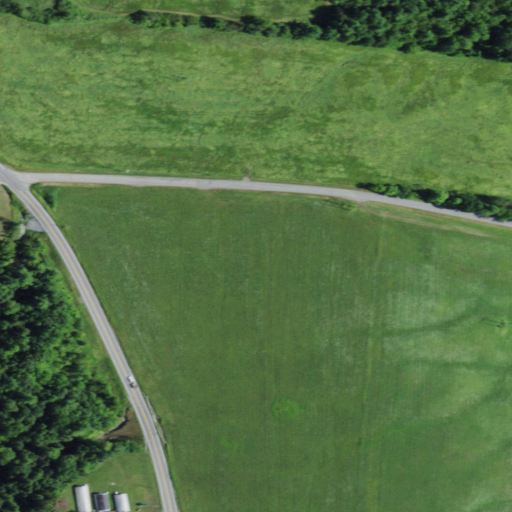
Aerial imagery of ridge(s) in New York named Indian Ridge containing pasture, low intensity development, deciduous forest, open development, evergreen forest, and medium intensity development